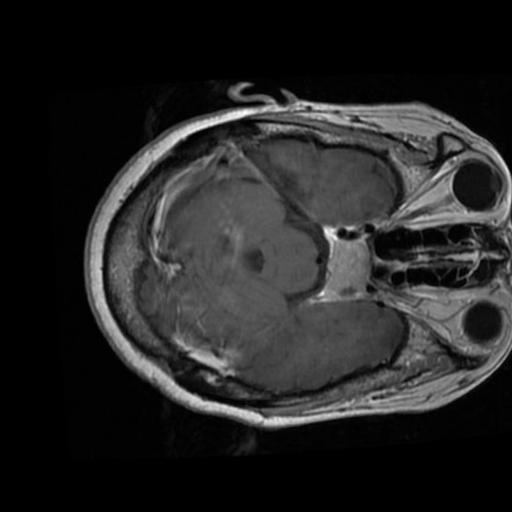
Label: brain_tumor